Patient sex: M
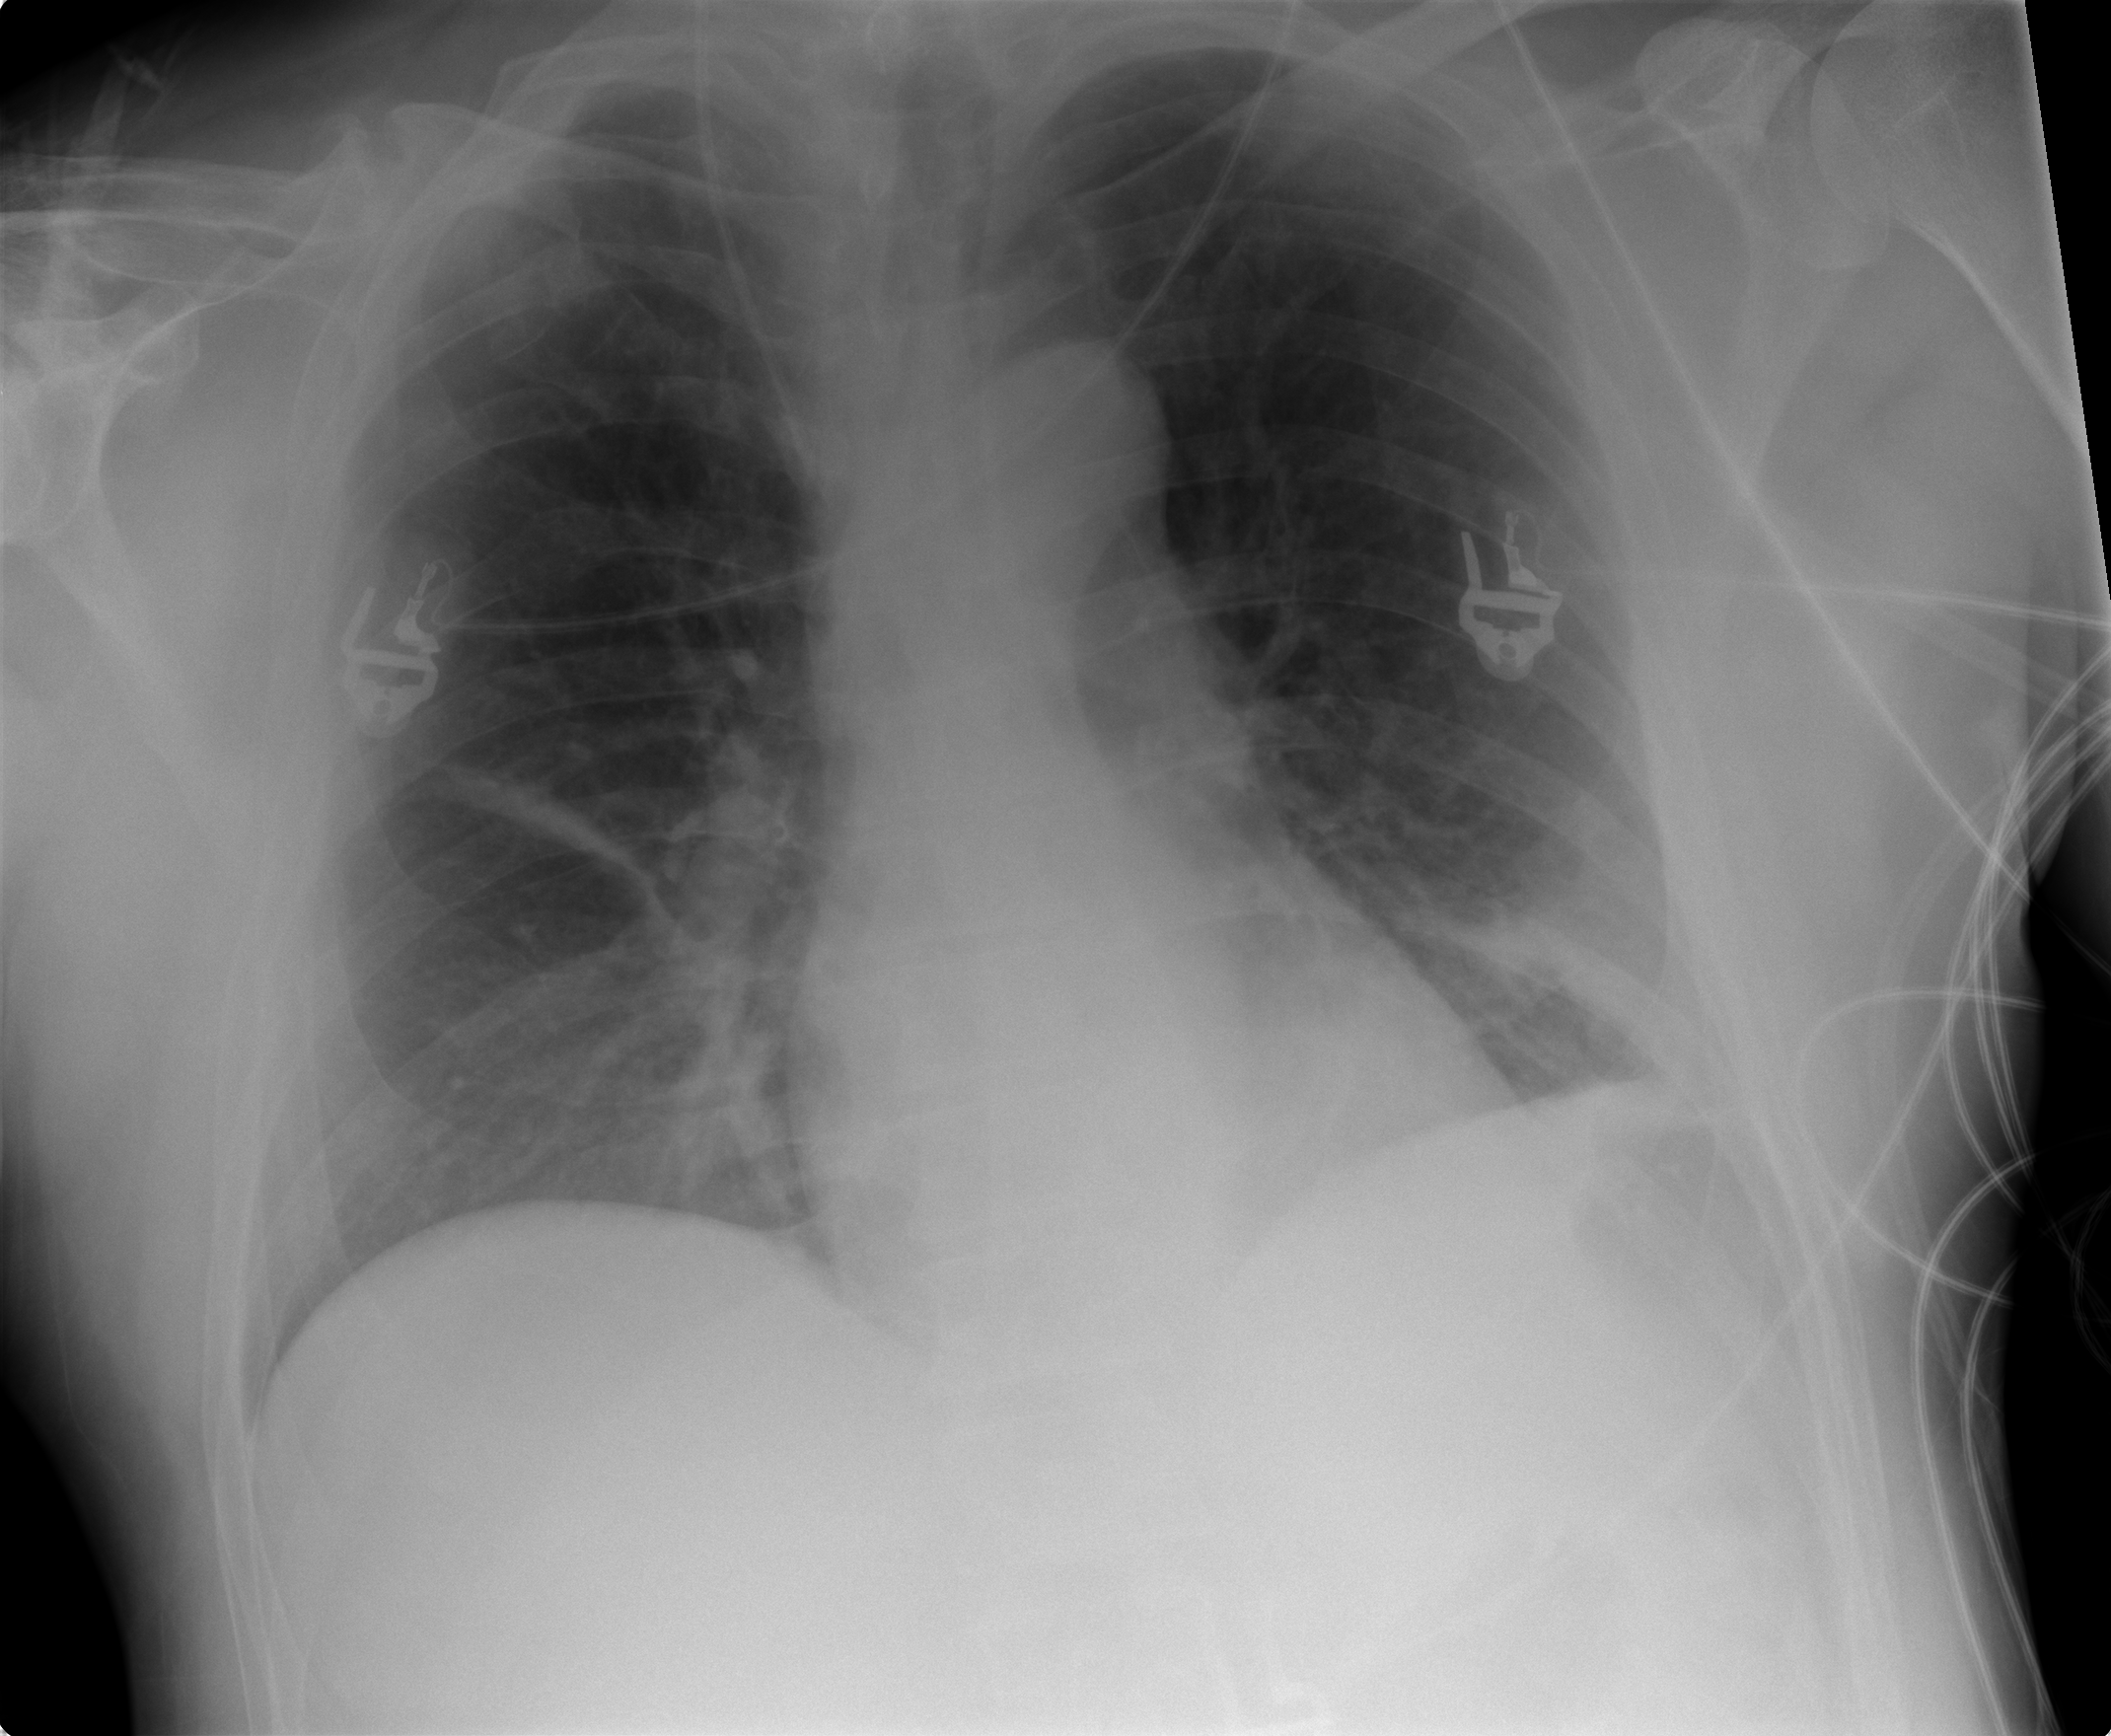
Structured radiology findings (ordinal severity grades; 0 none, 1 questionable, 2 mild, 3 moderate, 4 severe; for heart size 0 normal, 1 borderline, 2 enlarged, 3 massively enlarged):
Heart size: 0
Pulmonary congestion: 0
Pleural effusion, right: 0
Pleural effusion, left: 0
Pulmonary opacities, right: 1
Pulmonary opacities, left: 0
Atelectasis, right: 2
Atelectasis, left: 2